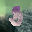
Label: 3